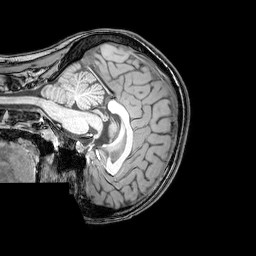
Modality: T1w
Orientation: sagittal
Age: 25
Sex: female
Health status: healthy
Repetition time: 0.081 s
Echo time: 0.037 s